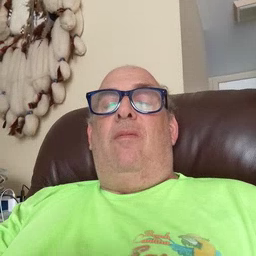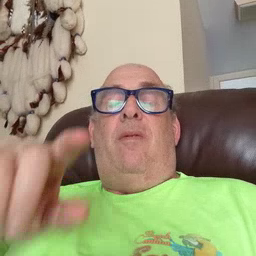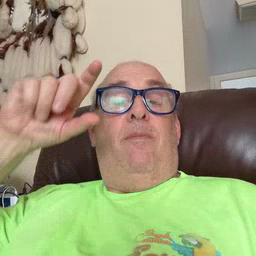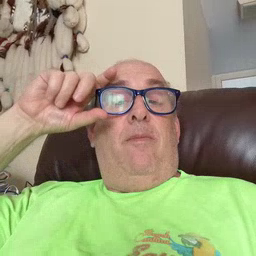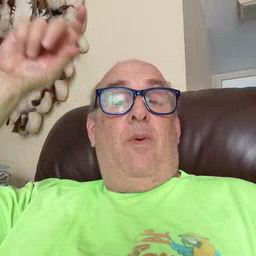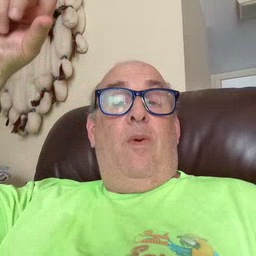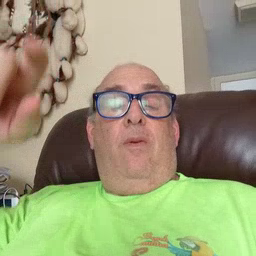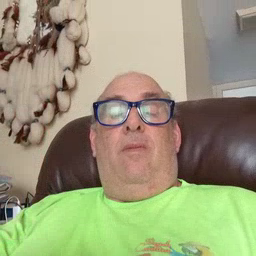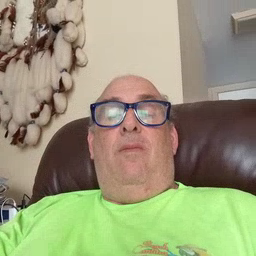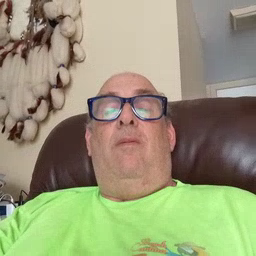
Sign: moon